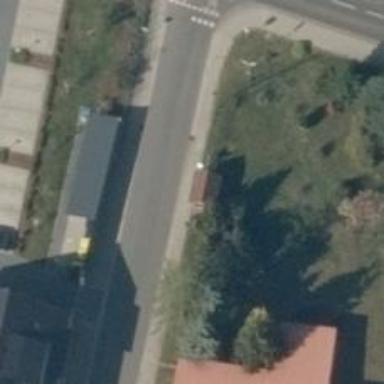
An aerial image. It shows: Platform at public transport location with shelter.